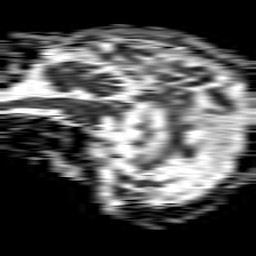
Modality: ADC
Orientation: sagittal
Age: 81
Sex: female
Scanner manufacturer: philips
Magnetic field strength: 1.5 T
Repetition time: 4.6 s
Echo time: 0.08631 s